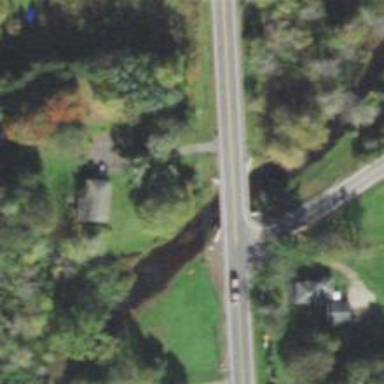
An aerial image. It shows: Tertiary road passing over bridge.